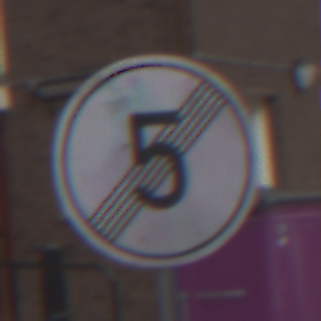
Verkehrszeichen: EndeGeschwindigkeit5
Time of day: MorningAfternoon
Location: Outdoor (Urban)
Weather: Overcast
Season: NotSpecified
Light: Natural